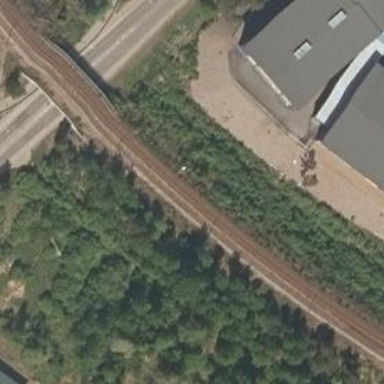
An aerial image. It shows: Railway with electrified contact lines running on embankment.